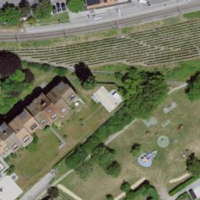
EUNIS habitat code: 55
Species observed at this site:
Trifolium repens
Convolvulus tricolor
Plantago major